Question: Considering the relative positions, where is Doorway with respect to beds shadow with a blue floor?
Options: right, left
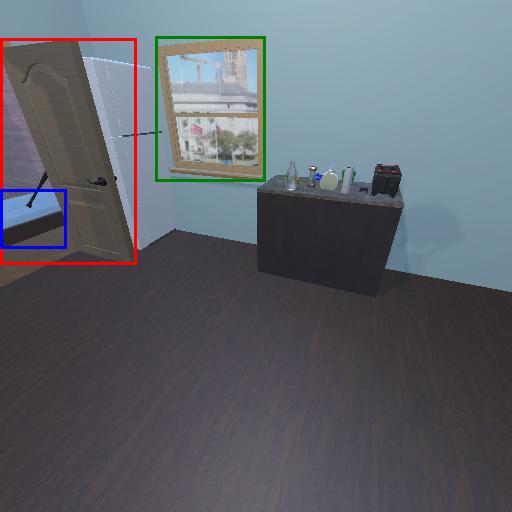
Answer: right